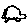
Label: car